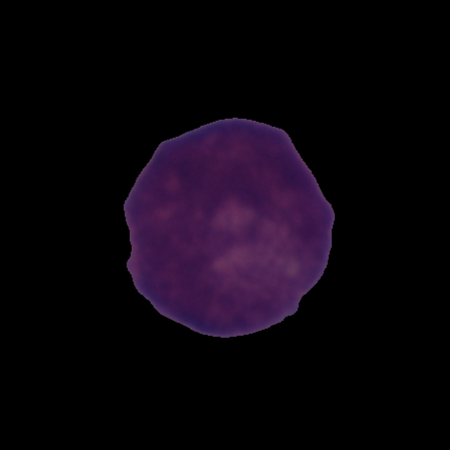
Label: cancer